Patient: sex M, age 57
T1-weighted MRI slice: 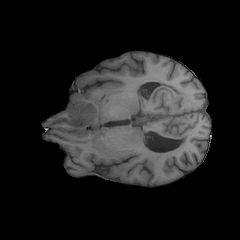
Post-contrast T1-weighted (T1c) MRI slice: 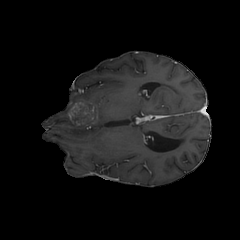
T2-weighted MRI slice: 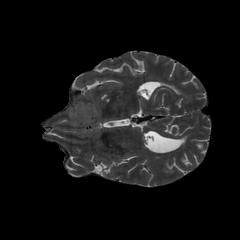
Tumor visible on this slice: yes
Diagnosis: Glioblastoma, IDH-wildtype
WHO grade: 4